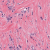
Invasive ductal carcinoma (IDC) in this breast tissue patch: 1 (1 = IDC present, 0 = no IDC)